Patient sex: M
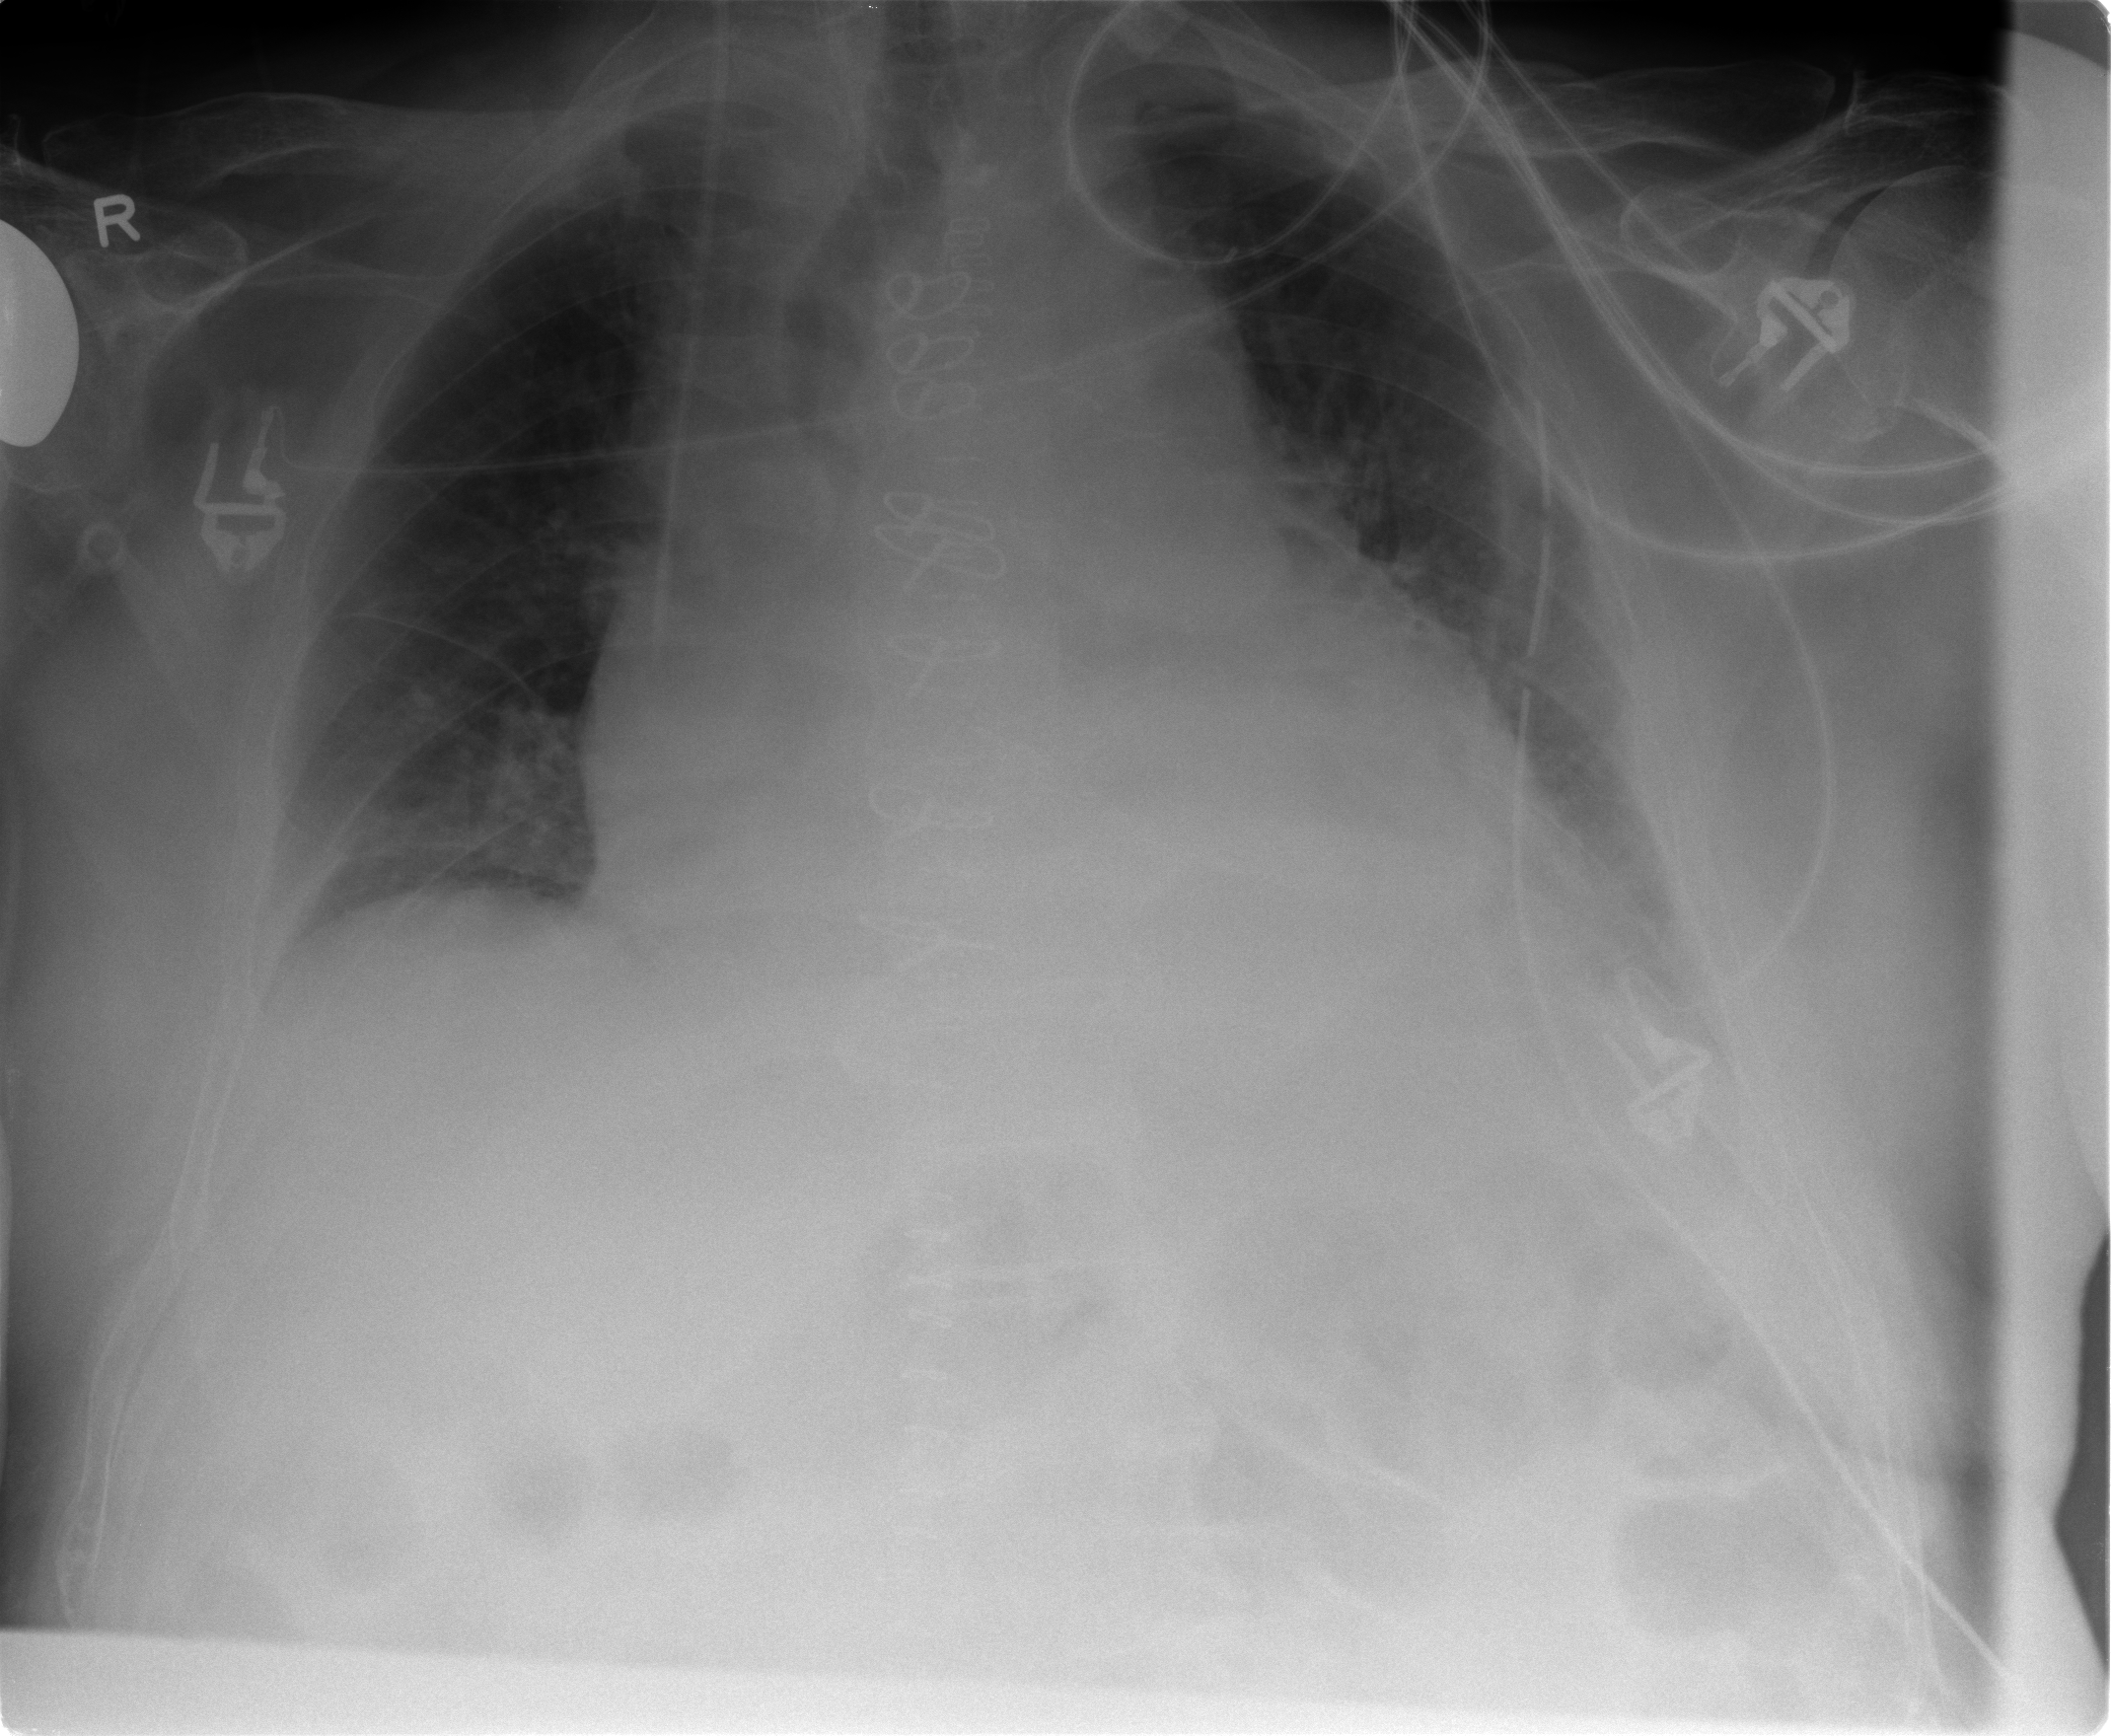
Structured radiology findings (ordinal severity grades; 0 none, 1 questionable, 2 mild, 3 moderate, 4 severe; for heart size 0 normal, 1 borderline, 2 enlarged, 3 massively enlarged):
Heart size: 3
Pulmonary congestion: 2
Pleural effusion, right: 2
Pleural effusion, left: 2
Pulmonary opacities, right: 0
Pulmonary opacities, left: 0
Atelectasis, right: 0
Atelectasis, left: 2